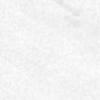
Label: no_change